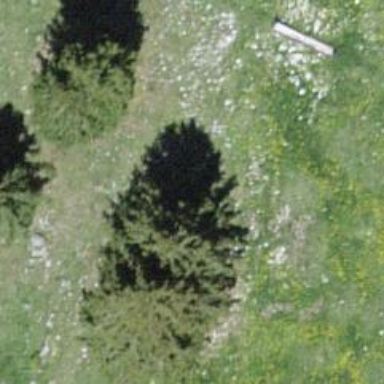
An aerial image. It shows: Needle-leaved tree in natural setting.